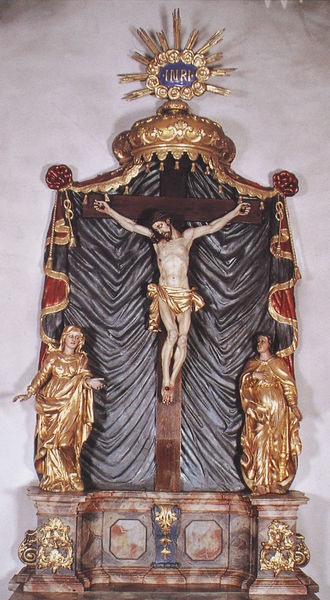
Titel: Kreuzaltar der Pfarrkirche von Feldkirchen bei Graz
Künstler: Joseph Thaddäus Stammel
Standort: Graz, Pfarrkirche Feldkirchen (EU - AUT)
Schlagwörter: blau, lendenschurz, holz, kleid, marmor, schwarz, rose, rot, bart, bibel, falten, sockel, vorhang, kirche, gold, krone, statue, zwei, detail, podest, nägel, foto, schild, blut, kreuz, strahlen, altar, christus, jesus, kreuzigung, gefasst, heilig, maria, christentum, purpur, christi, gral, dumm, inri, katholiken, elgreco, mariamagdalena